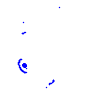
Particle: electron